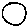
Label: moon